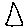
Label: triangle